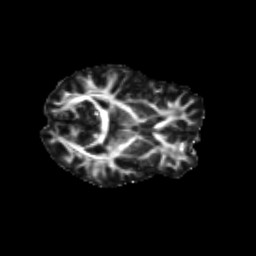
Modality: FA
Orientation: axial
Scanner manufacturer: siemens
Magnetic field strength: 3 T
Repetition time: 9.2 s
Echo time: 0.084 s